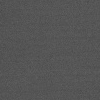
Atmospheric dust classification: dusty